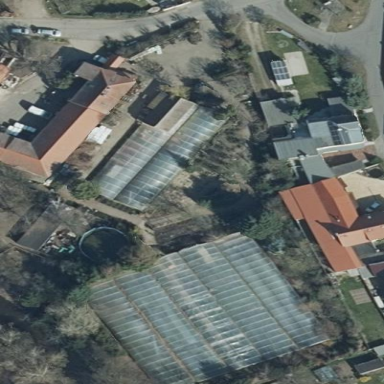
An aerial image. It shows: Plant nursery area.